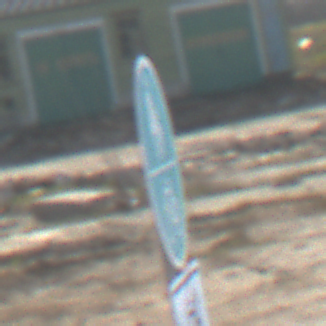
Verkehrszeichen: GemeinsamerGehUndRadweg
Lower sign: EinspurigeFahrzeugeFrei4
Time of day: Midday
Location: Outdoor (Suburban)
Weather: PartlyCloudy
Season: NotSpecified
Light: Natural